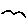
Label: bird